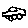
Label: car